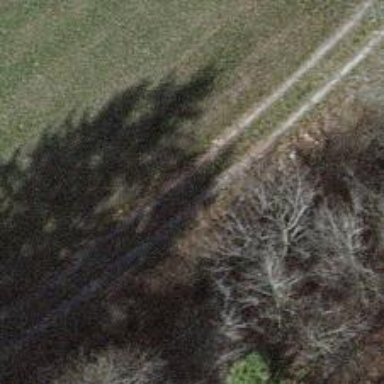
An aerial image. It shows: Track with grade 4 track type.